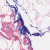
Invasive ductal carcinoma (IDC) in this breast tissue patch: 0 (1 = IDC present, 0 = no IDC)